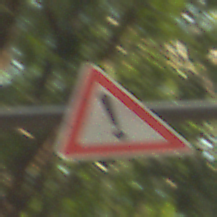
Verkehrszeichen: Gefahrenstelle
Umgebung: Outdoor, Suburban
Tageszeit: SunriseSunset
Wetter: Clear
Licht: Natural
Jahreszeit: NotSpecified
Kontrast: HighContrast